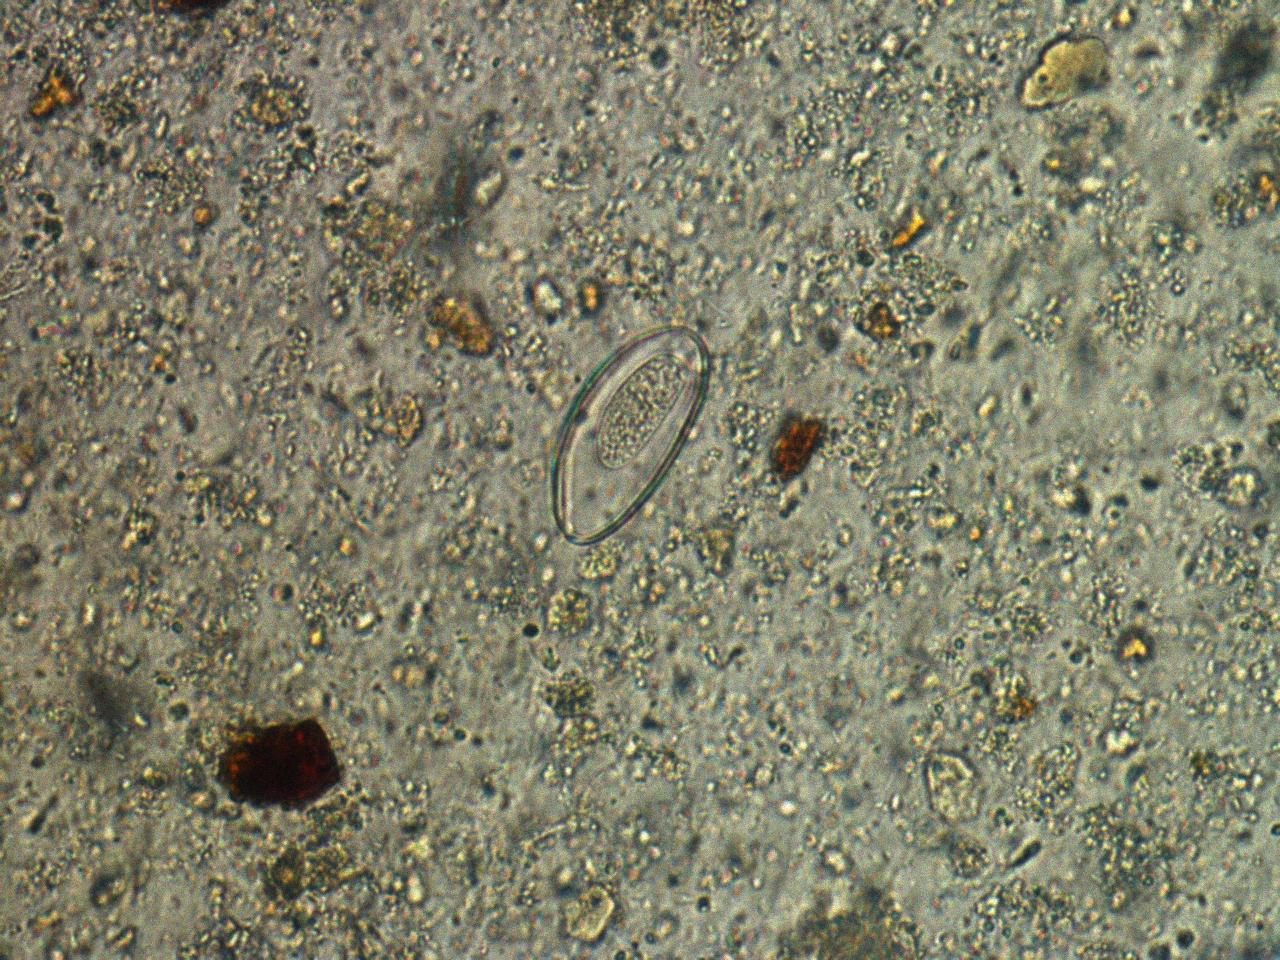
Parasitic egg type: Enterobius vermicularis